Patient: sex M, age 51
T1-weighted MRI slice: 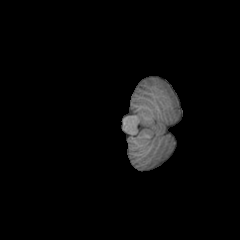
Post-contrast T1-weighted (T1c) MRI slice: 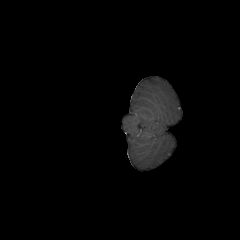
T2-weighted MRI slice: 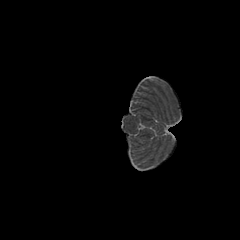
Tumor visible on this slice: no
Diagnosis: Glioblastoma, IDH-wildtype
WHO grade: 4